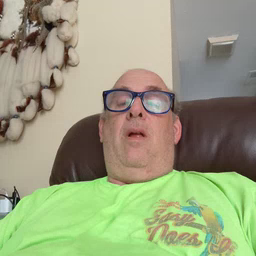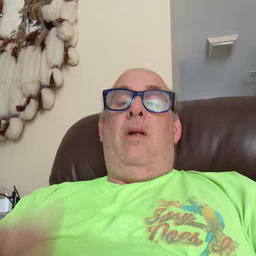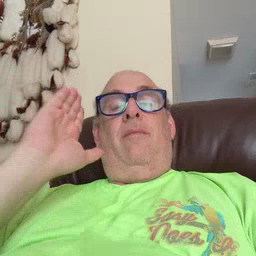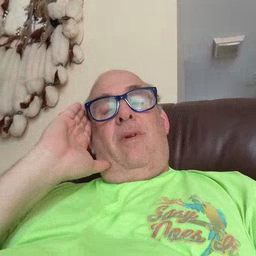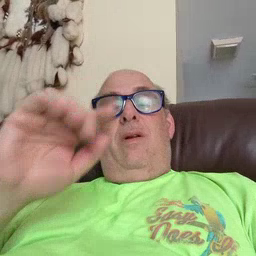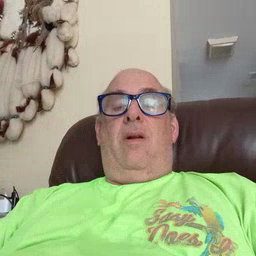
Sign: bed